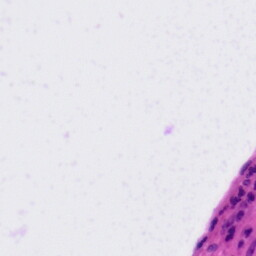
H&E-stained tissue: Tonsil